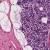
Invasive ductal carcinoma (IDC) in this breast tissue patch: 0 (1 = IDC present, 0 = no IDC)